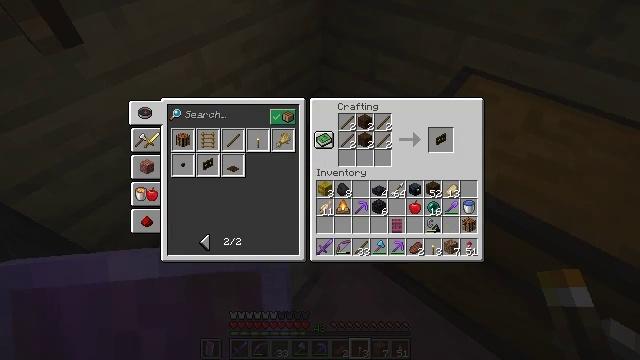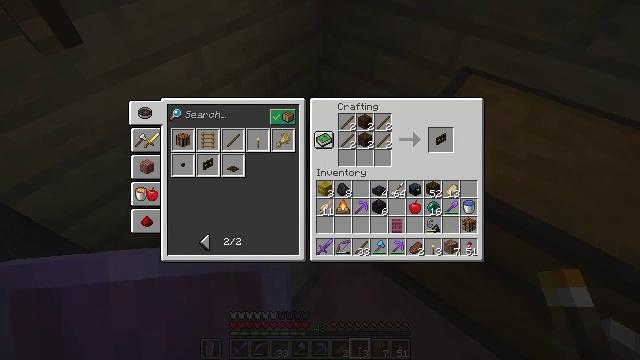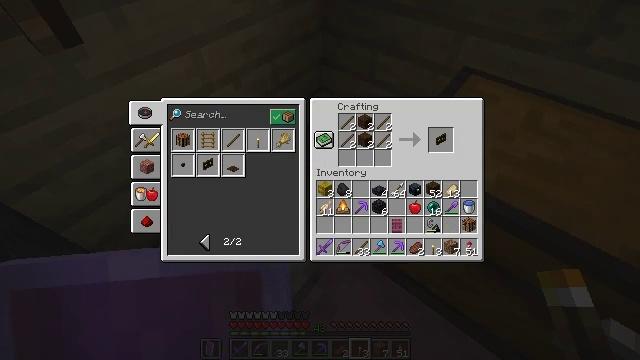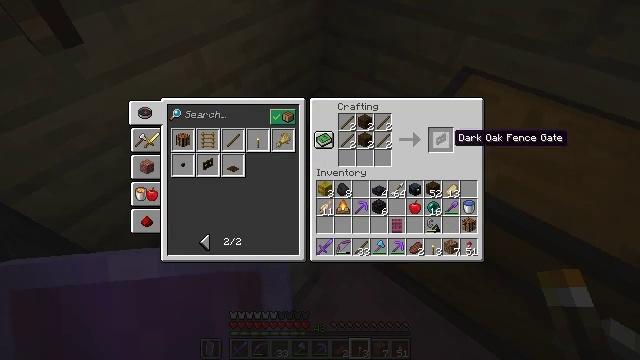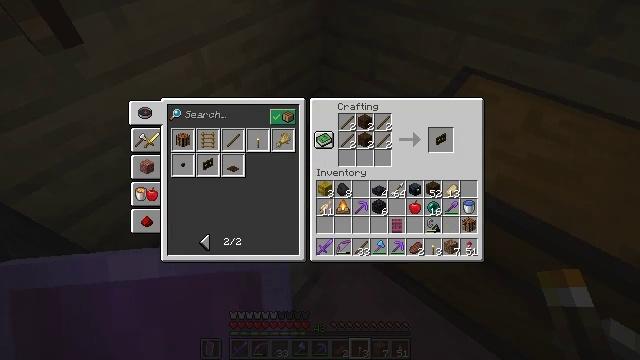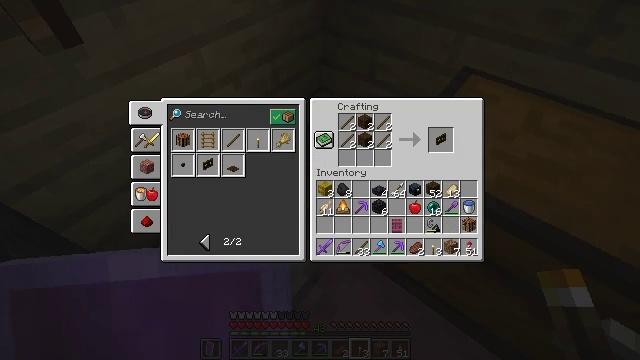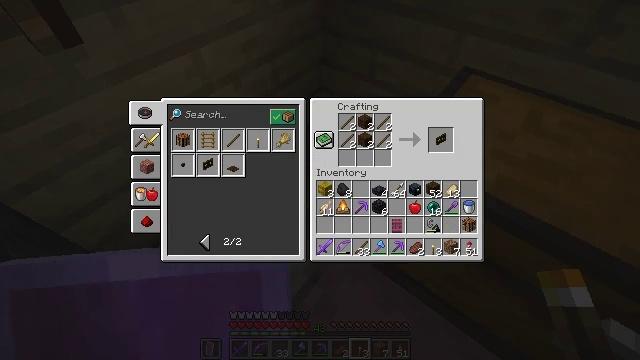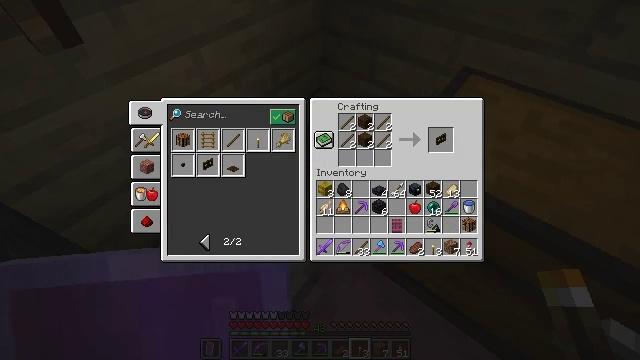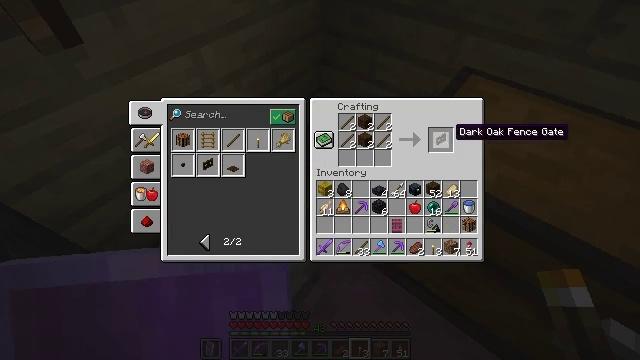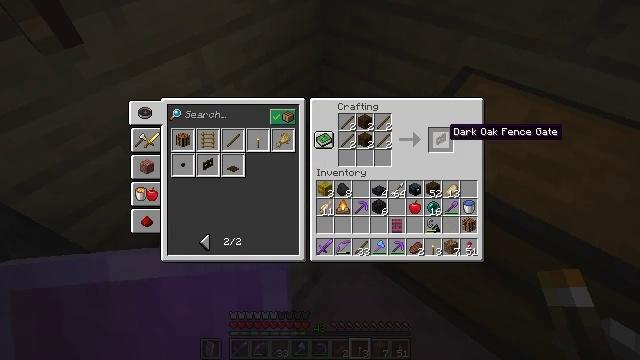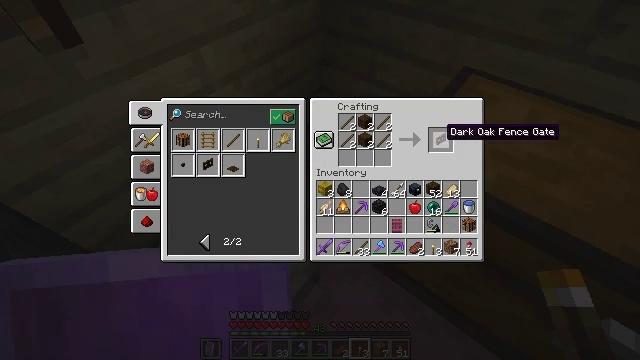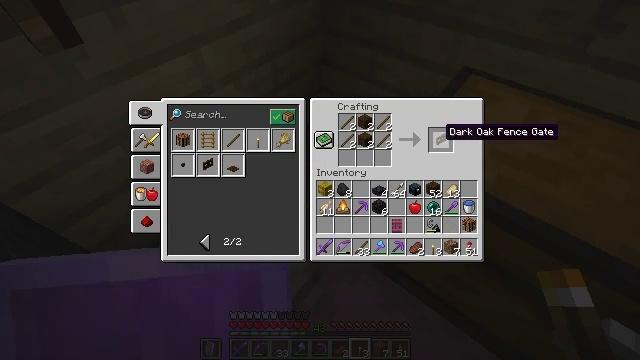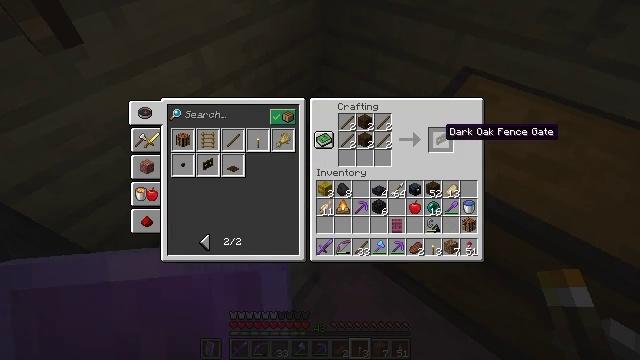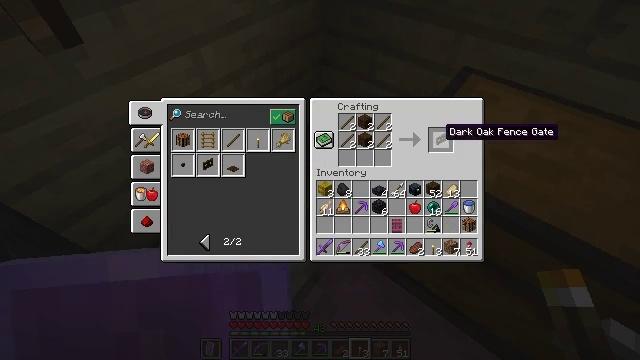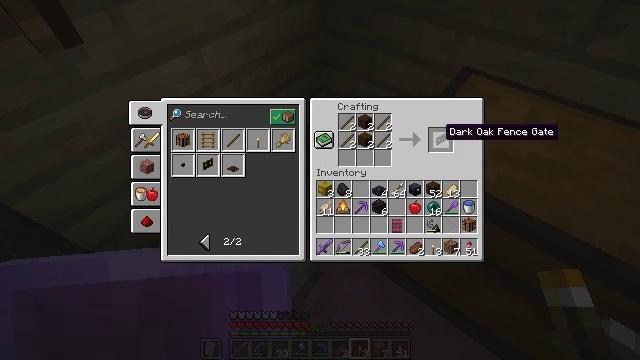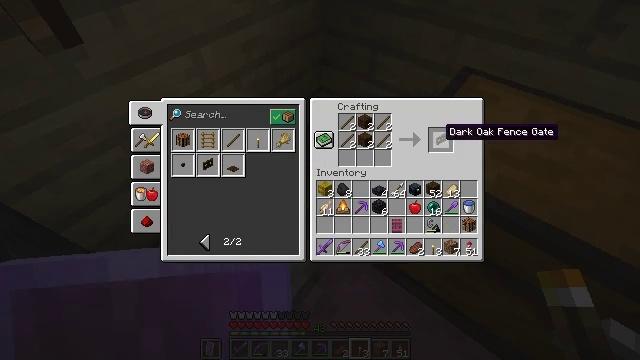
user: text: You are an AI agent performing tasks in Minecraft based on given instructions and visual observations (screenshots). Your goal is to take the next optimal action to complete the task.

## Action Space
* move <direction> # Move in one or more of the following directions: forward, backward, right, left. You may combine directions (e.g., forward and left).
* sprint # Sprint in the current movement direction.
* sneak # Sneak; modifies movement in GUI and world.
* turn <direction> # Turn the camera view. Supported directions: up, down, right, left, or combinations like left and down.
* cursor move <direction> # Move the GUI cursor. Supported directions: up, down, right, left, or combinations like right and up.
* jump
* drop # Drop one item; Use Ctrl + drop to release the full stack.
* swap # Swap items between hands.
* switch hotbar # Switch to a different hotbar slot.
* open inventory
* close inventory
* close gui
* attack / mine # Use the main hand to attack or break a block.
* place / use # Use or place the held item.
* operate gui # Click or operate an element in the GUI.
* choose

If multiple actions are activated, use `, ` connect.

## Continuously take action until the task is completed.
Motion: motion action
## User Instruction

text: Craft the dark oak fence gate with dark oak planks and sticks.
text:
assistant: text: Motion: sneak, turn right
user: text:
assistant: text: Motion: sneak, turn right
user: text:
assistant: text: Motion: sneak, turn right
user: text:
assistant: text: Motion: sneak, turn right
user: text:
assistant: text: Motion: sneak
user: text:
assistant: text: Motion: sneak
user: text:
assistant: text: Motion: sneak
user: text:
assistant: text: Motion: sneak, turn left
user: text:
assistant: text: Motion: sneak
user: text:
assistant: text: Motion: sneak
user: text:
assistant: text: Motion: sneak
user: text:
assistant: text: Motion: sneak
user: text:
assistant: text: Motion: sneak
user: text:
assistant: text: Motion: sneak
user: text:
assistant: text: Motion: sneak
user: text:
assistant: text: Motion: sneak
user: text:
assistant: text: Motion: sneak
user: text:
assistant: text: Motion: sneak, attack / mine
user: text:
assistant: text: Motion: sneak, attack / mine
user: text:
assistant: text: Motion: sneak, attack / mine
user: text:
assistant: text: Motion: sneak, attack / mine
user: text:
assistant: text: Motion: sneak, attack / mine
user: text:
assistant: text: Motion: sneak, attack / mine